Question: I have created a function to pull a random document from my firestore collection, which then returns a FIRQuery. Once i got that, I created a model file to parse any FIRQuery data from my firestore document. However, once i run it and attempt to print it to the log, I get the response of "Skipping epollsig becuase GRPC_LINUX_EPOLL is not defined." 4 times, which makes sense as i am trying to print 4 fields of my document. My code for the parsing is below - keep in mind any CAPS values are constants that are just defined as equal to exactly how they read in the firestore document field
'''
class randomModel {
private(set) var quote: String!
private(set) var randomInt: Int!
private(set) var approved: Bool!
private(set) var source: String!
init(approved: Bool, quote: String, randomInt: Int, source: String)
{
self.approved = approved
self.quote = quote
self.randomInt = randomInt
self.source = source
}
class func parseData(snapshot: QuerySnapshot?) -> [randomModel] {
var quoteStructure = [randomModel]()
guard let snap = snapshot else {return quoteStructure}
for document in (snap.documents) {
let data = document.data()
let quote = data[DATABASE_QUOTE_VALUE_FIELD] as? String
let randomInt = data[DATABASE_RANDOM_INTEGER_VALUE_FIELD] as? Int
let approved = data[DATABASE_APPROVED_VALUE_FIELD] as? Bool
let source = data[DATABASE_SOURCE_VALUE_FIELD] as? String
let parsedData = randomModel(approved: approved!, quote: quote!, randomInt: randomInt!, source: source!)
quoteStructure.append(parsedData)
}
return quoteStructure
}
'''
Then my code to actually print the data and pull a random document is here:
'''
@IBAction func generatePressed(_ sender: Any) {
let quoteRef = Firestore.firestore().collection("Quotes")
let queryRef = quoteRef.whereField(DATABASE_RANDOM_INTEGER_VALUE_FIELD, isGreaterThan: 1)
.order(by: "randomInt")
.limit(to: 1)
.addSnapshotListener { (snapshot, error) in
if let err = error {
debugPrint("Error Fetching Document \(err)")
} else {
print(randomModel.parseData(snapshot: snapshot))
}
}
}
'''
So can someone guide me as to what I am doing wrong to throw this error. My Document structure looks like this in firestore.. sorry, I don't have any rep to be able to embed into a post yet. Thanks for the help in advance!!

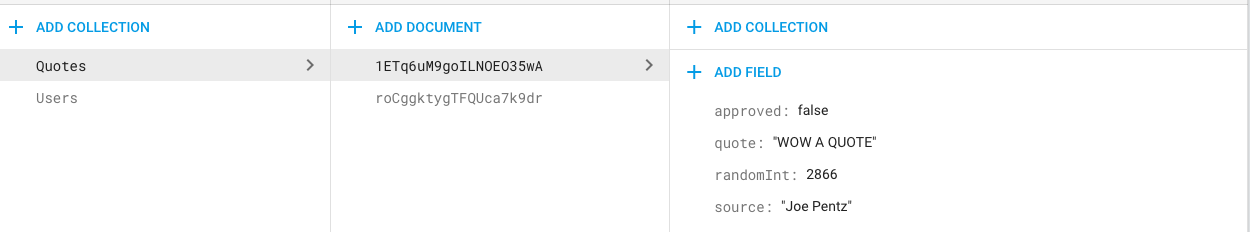
Answer: This is a <URL> that was fixed in gRPC 1.8.4. Run 'pod update'.